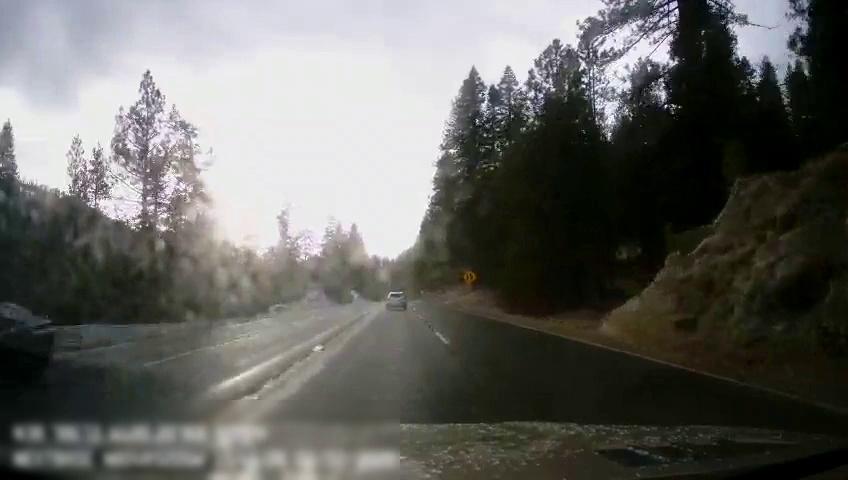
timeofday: Day
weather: Sunny
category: Drivable Space
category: Vehicles | Car
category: Vehicles | SUV
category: Lanes | Current Lane
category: Lanes | Alternate Lane
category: Lanes | Opposite Lane
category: Lanes | Opposite Lane
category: Traffic | Signs